【题型】解答题　【知识点】解析几何　【难度】hard
设双曲线 $\Gamma : \frac{x^2}{t^2} - y^2 = 1$ ($t > 0$)，点 $F_1$ 是 $\Gamma$ 的左焦点，点 $O$ 为坐标原点.

(1) 若 $\Gamma$ 的离心率为 $\frac{\sqrt{10}}{3}$，求双曲线 $\Gamma$ 的焦距；

(2) 过点 $F_1$ 且一个法向量为 $\vec{n} = (t, -1)$ 的直线与 $\Gamma$ 的一条渐近线相交于点 $M$，若 $S_{\triangle MOF_1} = \frac{1}{2}$，求双曲线 $\Gamma$ 的方程；

(3) 若 $t = \sqrt{2}$，直线 $l : kx - y + m = 0$ ($k > 0$，$m \in \mathbb{R}$) 与 $\Gamma$ 交于 $P$，$Q$ 两点，$|\overrightarrow{OP} + \overrightarrow{OQ}| = 4$，求直线 $l$ 的斜率 $k$ 的取值范围.
【解答】
【答案】 【小题 1】 $2\sqrt{10}$ \qquad 【小题 2】 见解析 \qquad 【小题 3】 $\left( 0, \frac{\sqrt{2}}{2} \right) \cup \left( \frac{\sqrt{5}}{2}, +\infty \right)$

【分析】 (1) 由题意得 $a = t$，$b = 1$，离心率 $e = \frac{\sqrt{10}}{3}$，从而求解；

(2) 求出直线的斜率为 $k = t$，然后求出直线方程后与渐近线联立后求出点 $M$，从而求解；

(3) 将直线与双曲线 $\Gamma$ 联立后，利用根与系数的关系并结合基本不等式，从而可求解.

【详解】 (1) 由题意得：$a = t$，$b = 1$，$e = \frac{c}{a} = \frac{\sqrt{a^2 + b^2}}{\sqrt{a^2}} = \sqrt{\frac{a^2 + b^2}{a^2}} = \sqrt{\frac{t^2 + 1}{t^2}} = \frac{\sqrt{10}}{3}$，解得 $t = 3$，$c = \sqrt{10}$

所以曲线 $\Gamma$ 的焦距为：$2\sqrt{10}$.

(2) 由题意可得 $c = \sqrt{t^2 + 1}$，所以 $F_1(-\sqrt{t^2 + 1}, 0)$，且渐近线为 $y = \pm \frac{1}{t}x$,

由过点 $F_1$ 的直线的一个法向量 $\vec{n} = (t, -1) = t\left( 1, -\frac{1}{t} \right)$，则得直线的斜率为 $k = t$,

所以直线的方程为 $y = t(x + \sqrt{t^2 + 1}) = tx + t\sqrt{t^2 + 1}$,

当直线与渐近线 $y = -\frac{1}{t}x$ 交于点 $M$，即 $\begin{cases} y = tx + t\sqrt{t^2 + 1} \\ y = -\frac{1}{t}x \end{cases}$，解得 $M \left( -\frac{t^2\sqrt{t^2 + 1}}{t^2 + 1}, \frac{t\sqrt{t^2 + 1}}{t^2 + 1} \right)$,

因为 $S_{\triangle MOF_1} = \frac{1}{2} \times |OF_1| \times \frac{t\sqrt{t^2 + 1}}{t^2 + 1} = \frac{1}{2} \times \sqrt{t^2 + 1} \times \frac{t\sqrt{t^2 + 1}}{t^2 + 1} = \frac{1}{2}t = \frac{1}{2}$，解得 $t = 1$,

所以曲线 $\Gamma$ 的方程为 $x^2 - y^2 = 1$；

当直线与渐近线 $y = \frac{1}{t}x$ 交于点 $M$，即 $\begin{cases} y = tx + t\sqrt{t^2 + 1} \\ y = \frac{1}{t}x \end{cases}$,

解得 $M \left( \frac{t^2\sqrt{t^2 + 1}}{1 - t^2}, \frac{t\sqrt{t^2 + 1}}{1 - t^2} \right)$,

$S_{\triangle MOF_1} = \frac{1}{2} \times |OF_1| \times \frac{t\sqrt{t^2 + 1}}{|t^2 - 1|} = \frac{1}{2} \times \sqrt{t^2 + 1} \times \frac{t\sqrt{t^2 + 1}}{|t^2 - 1|} = \frac{1}{2} \cdot \frac{t(t^2 + 1)}{|t^2 - 1|} = \frac{1}{2}$，所以 $\frac{t(t^2 + 1)}{|t^2 - 1|} = 1$,

利用计算器可得 $t$ 的近似值为 0.54.

(3) 由 $t = \sqrt{2}$，得曲线 $\Gamma$ 的方程为 $\frac{x^2}{2} - y^2 = 1$，将直线 $l : kx - y + m = 0$ 与曲线 $\Gamma$ 联立得：

$\begin{cases} kx - y + m = 0 \\ \frac{x^2}{2} - y^2 = 1 \end{cases}$，化简得 $(1 - 2k^2)x^2 - 4kmx - (2m^2 + 2) = 0$,

由题意知直线与曲线 $\Gamma$ 交于两点，设 $P(x_1, y_1)$，$Q(x_2, y_2)$,

$\begin{cases} \Delta = (4km)^2 + 4(1 - 2k^2)(2m^2 + 2) > 0 \\ 1 - 2k^2 \neq 0 \\ k > 0 \end{cases}$，解得：$m^2 - 2k^2 + 1 > 0$，且 $k \neq \frac{\sqrt{2}}{2}$,

由根与系数关系得：$x_1 + x_2 = \frac{4km}{1 - 2k^2}$，$x_1x_2 = -\frac{2m^2 + 2}{1 - 2k^2}$,

设线段 $PQ$ 中点为 $N = \left( \frac{x_1 + x_2}{2}, \frac{y_1 + y_2}{2} \right) = \left( \frac{2km}{1 - 2k^2}, \frac{m}{1 - 2k^2} \right)$,

由 $|\overrightarrow{OP} + \overrightarrow{OQ}| = 4$，因为 $\overrightarrow{OP} + \overrightarrow{OQ} = 2\overrightarrow{ON}$，所以 $|\overrightarrow{OP} + \overrightarrow{OQ}| = |2\overrightarrow{ON}| = 4$，得 $|\overrightarrow{ON}| = 2$,

所以 $\left( \frac{2km}{1 - 2k^2} - 0 \right)^2 + \left( \frac{m}{1 - 2k^2} - 0 \right)^2 = 4$，即 $4k^2m^2 + m^2 = 4(1 - 2k^2)^2$,

化简得 $m^2 = \frac{4(1 - 2k^2)^2}{4k^2 + 1}$，所以 $\frac{4(1 - 2k^2)^2}{4k^2 + 1} - 2k^2 + 1 > 0$,

整理得 $(4k^2 - 5)(2k^2 - 1) > 0$，所以 $k^2 > \frac{5}{4}$ 或 $k^2 < \frac{1}{2}$,

所以 $k > \frac{\sqrt{5}}{2}$ 或 $0 < k < \frac{\sqrt{2}}{2}$,

故 $k$ 的取值范围为 $\left( 0, \frac{\sqrt{2}}{2} \right) \cup \left( \frac{\sqrt{5}}{2}, +\infty \right)$.

【点睛】 关键点睛：(3) 问中将直线与双曲线 $\Gamma$ 联立后，利用根与系数的关系并结合基本不等式，从而可求解.
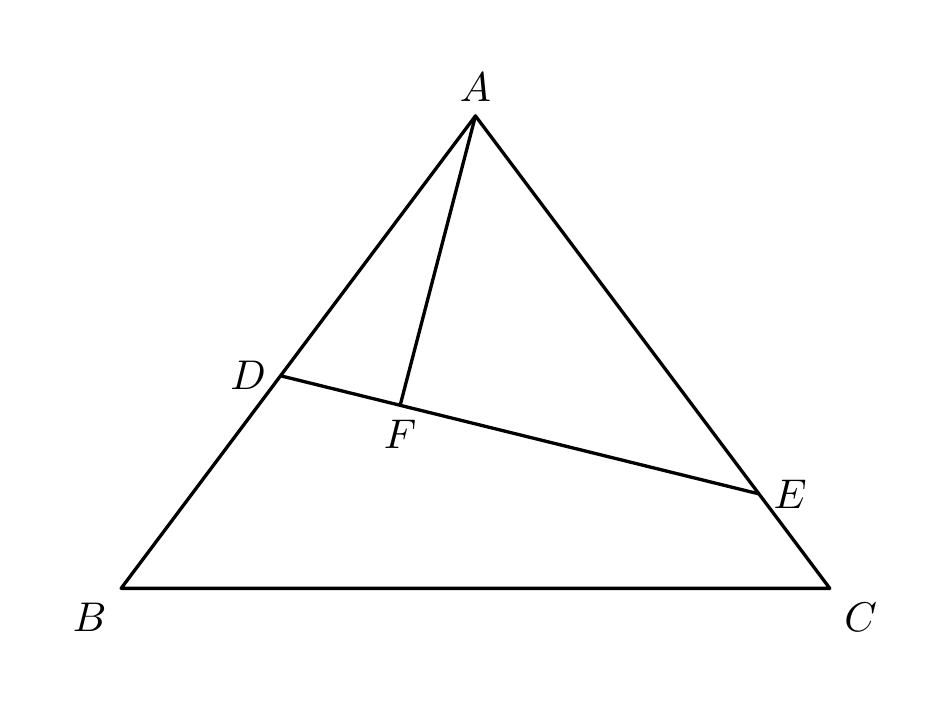